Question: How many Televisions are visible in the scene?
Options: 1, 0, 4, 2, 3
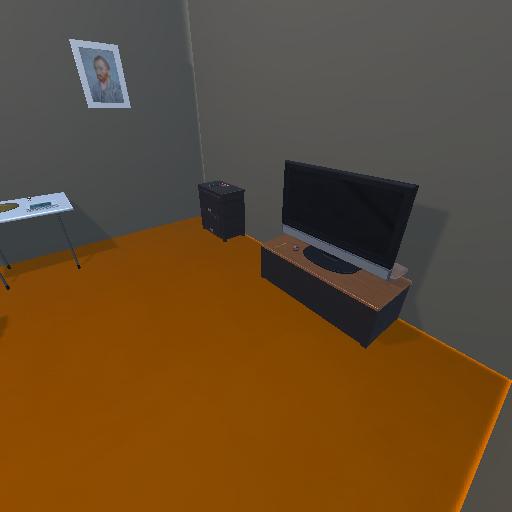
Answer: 1